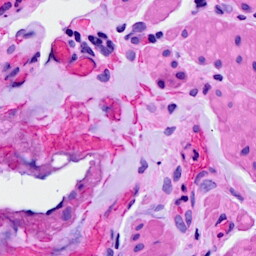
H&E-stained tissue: Ovarian